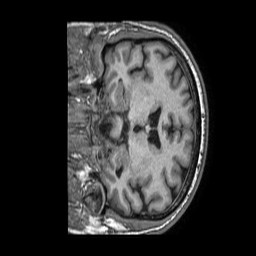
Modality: T1w
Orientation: coronal
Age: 58
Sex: male
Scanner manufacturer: philips
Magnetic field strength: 1.5 T
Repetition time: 0.0071 s
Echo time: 0.003207 s